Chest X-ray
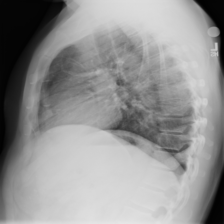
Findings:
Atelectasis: negative
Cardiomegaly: negative
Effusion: negative
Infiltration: negative
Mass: negative
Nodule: negative
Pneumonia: negative
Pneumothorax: negative
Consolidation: negative
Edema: negative
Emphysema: negative
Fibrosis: negative
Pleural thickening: negative
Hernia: negative